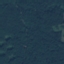
Label: Forest